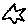
Label: star